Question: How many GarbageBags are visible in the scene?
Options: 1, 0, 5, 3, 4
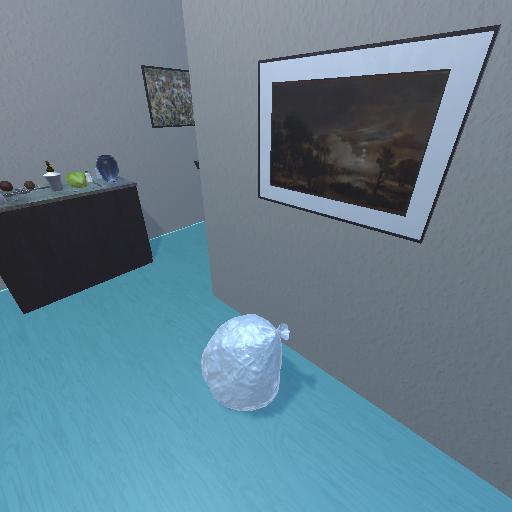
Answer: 1